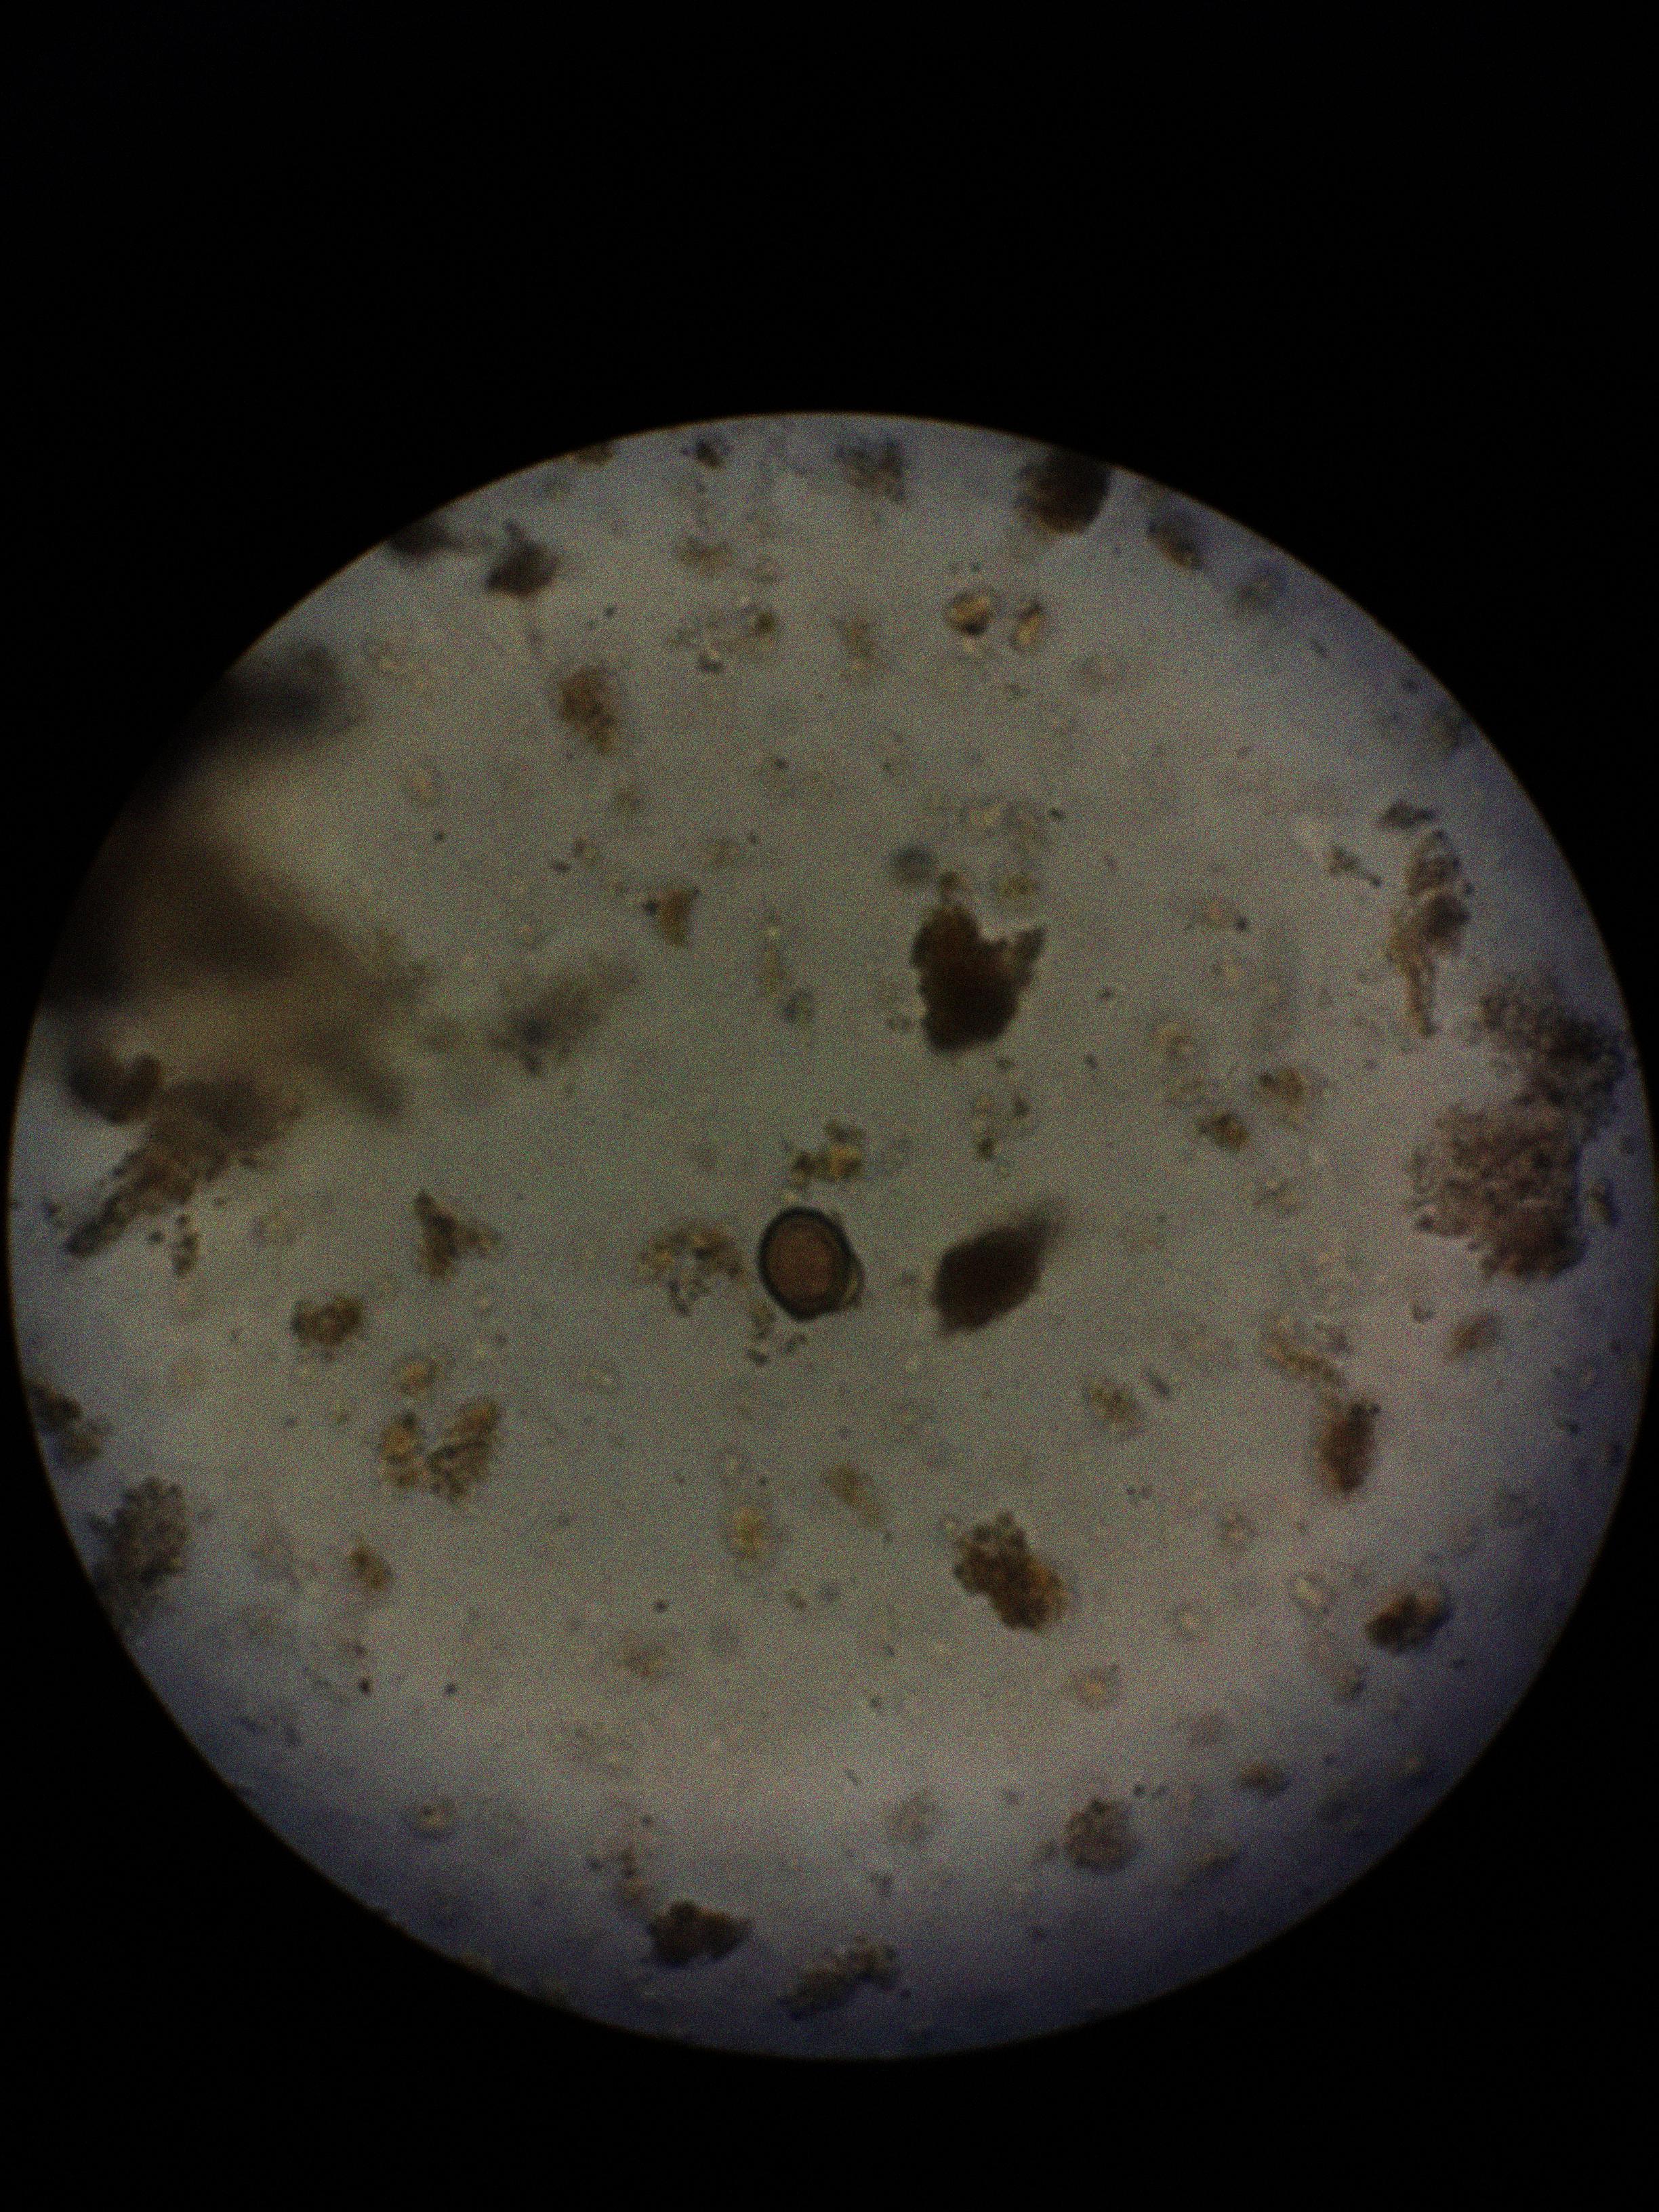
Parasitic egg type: Taenia spp. egg